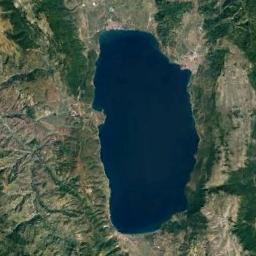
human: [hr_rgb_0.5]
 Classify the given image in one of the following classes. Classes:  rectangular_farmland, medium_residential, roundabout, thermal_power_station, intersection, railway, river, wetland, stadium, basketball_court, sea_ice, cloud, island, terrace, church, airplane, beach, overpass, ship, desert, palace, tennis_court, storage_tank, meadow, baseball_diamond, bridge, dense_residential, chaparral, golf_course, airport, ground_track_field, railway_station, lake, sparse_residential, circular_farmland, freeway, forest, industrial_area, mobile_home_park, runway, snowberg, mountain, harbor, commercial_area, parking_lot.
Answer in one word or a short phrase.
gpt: lake